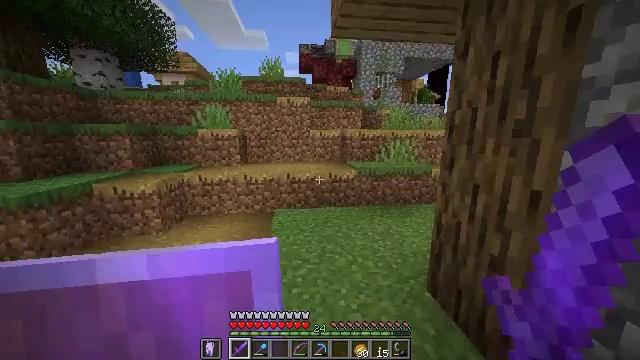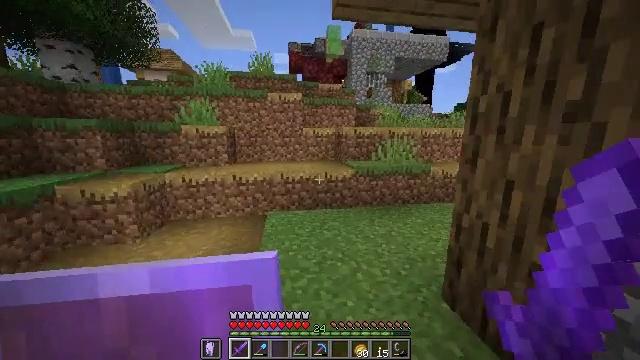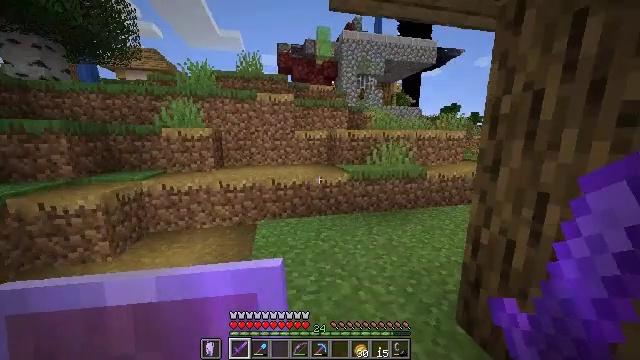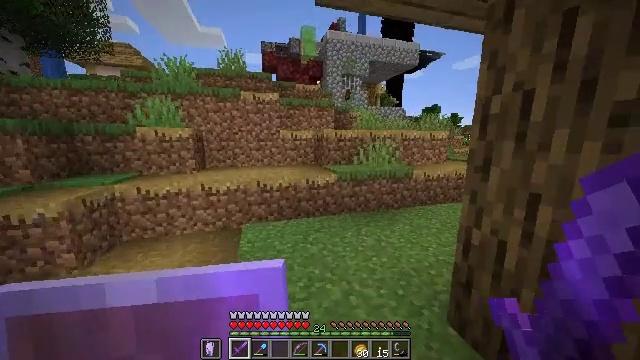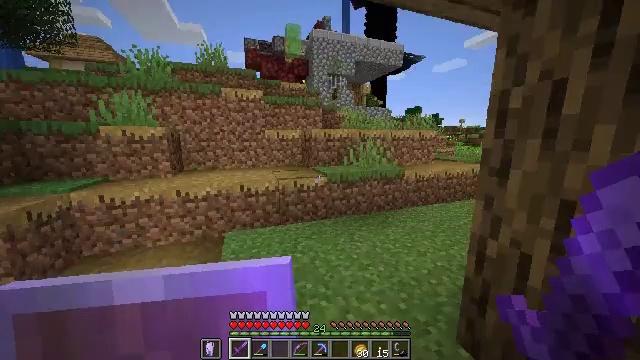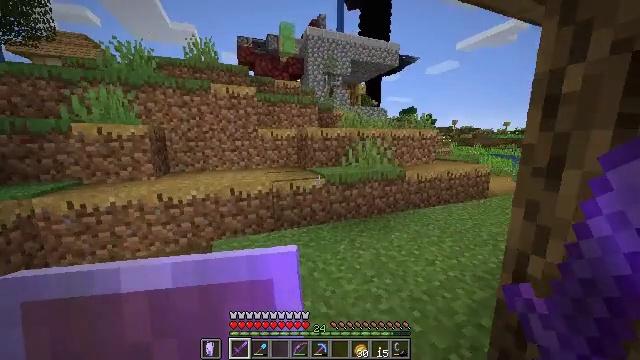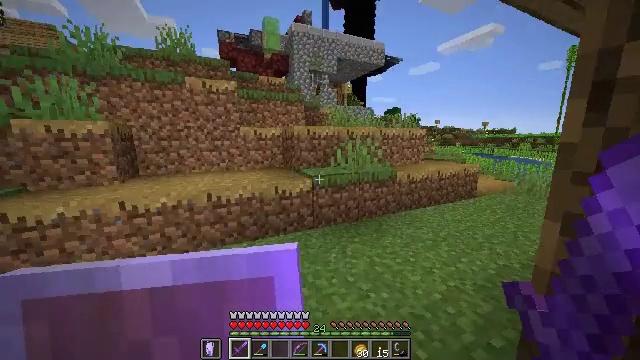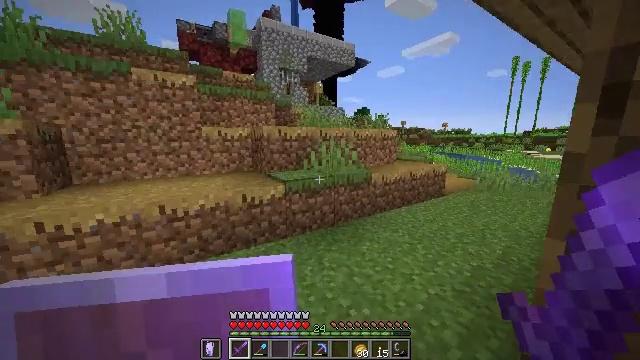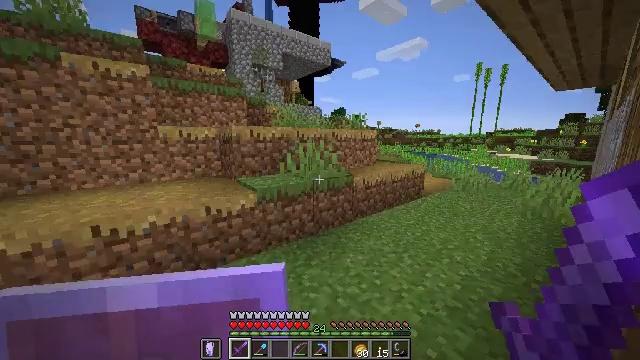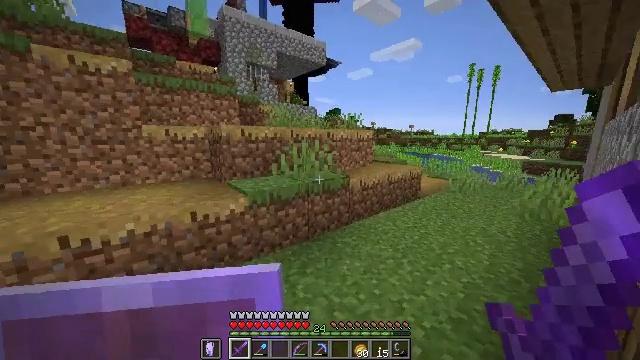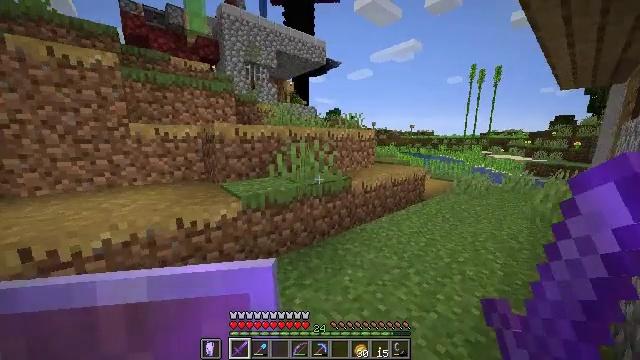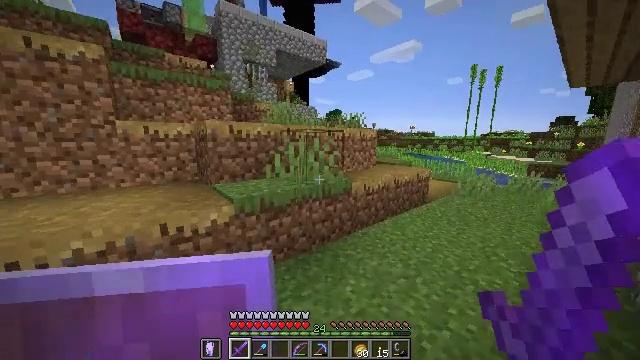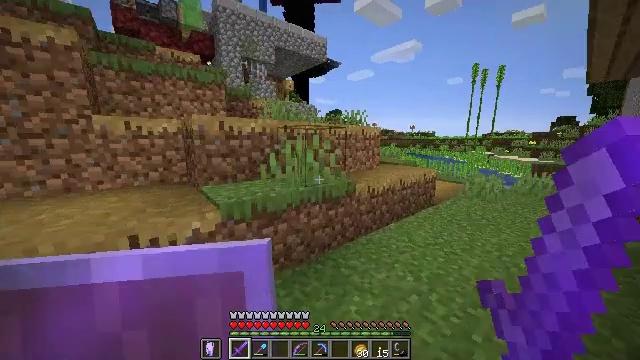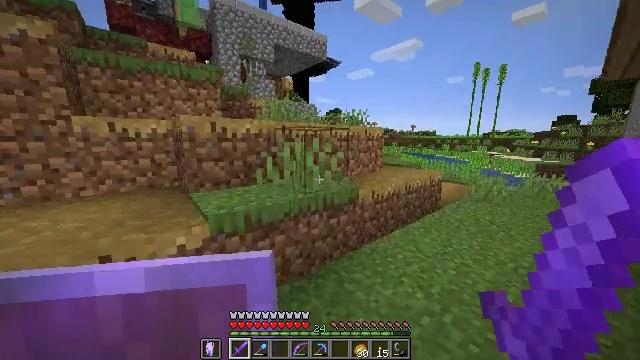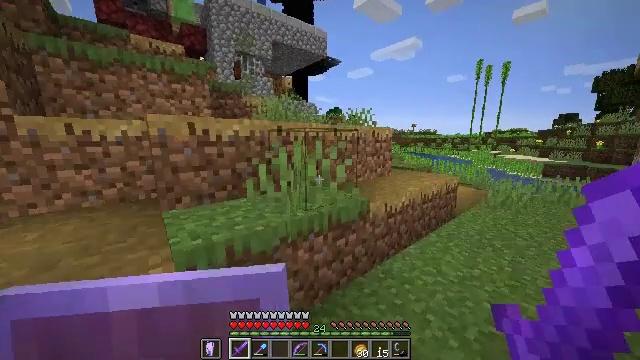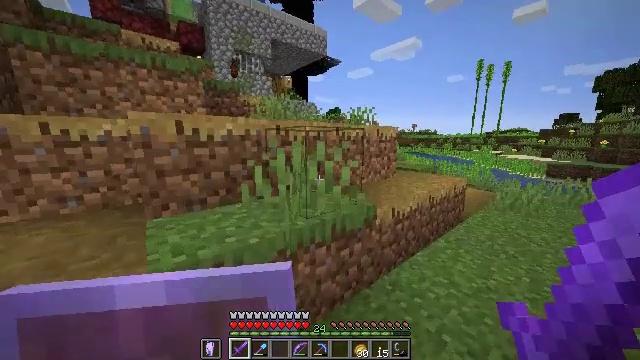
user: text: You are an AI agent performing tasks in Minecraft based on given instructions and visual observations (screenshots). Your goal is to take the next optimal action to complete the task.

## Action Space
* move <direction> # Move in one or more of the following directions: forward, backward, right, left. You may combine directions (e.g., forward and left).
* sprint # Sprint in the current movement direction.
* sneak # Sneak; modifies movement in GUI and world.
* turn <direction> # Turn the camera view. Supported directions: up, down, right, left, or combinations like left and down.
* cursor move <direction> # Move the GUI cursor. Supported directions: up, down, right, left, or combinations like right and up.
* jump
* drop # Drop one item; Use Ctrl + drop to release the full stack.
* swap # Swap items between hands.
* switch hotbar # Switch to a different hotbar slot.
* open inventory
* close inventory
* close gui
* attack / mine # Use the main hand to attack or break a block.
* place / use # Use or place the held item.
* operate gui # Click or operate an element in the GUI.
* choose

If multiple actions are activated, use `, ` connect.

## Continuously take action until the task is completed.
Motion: motion action
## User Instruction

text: Refine ancient debris to craft netherite scrap.
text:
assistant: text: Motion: move forward, turn right
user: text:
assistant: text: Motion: move forward, turn right
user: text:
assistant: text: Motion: move forward, turn right
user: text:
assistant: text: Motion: move forward, turn right
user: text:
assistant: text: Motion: move forward, turn right
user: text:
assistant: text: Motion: move forward, turn right
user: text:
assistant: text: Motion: move forward, turn right
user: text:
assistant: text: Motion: move forward, turn right
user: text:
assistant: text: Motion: move forward, turn right
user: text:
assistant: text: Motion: move forward
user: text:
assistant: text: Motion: move forward
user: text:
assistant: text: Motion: move forward
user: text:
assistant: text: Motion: move forward
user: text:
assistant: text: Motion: move forward
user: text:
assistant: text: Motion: move forward
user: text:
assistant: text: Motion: move forward, jump
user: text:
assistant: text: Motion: move forward, jump
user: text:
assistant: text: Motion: move forward, jump
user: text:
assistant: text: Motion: move forward, jump
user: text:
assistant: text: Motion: move forward
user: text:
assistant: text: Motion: move forward
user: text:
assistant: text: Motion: move forward
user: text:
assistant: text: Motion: move forward
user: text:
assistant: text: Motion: move forward
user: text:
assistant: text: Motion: move forward
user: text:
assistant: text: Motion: move forward, turn left, jump
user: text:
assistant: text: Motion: move forward and move left, turn left and down, jump
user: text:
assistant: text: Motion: move forward and move left, turn left
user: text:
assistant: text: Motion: move forward and move left, turn left
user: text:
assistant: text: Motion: move forward and move left, turn left